Field crop: tomato
Growth stage: 1
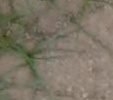
Species: cyperus